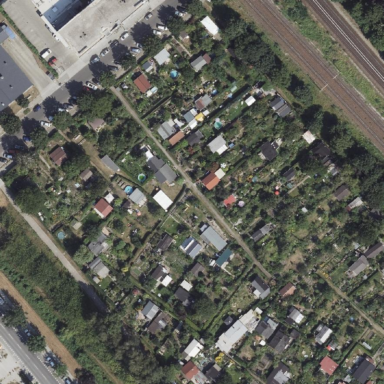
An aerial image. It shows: Area designated for allotments.